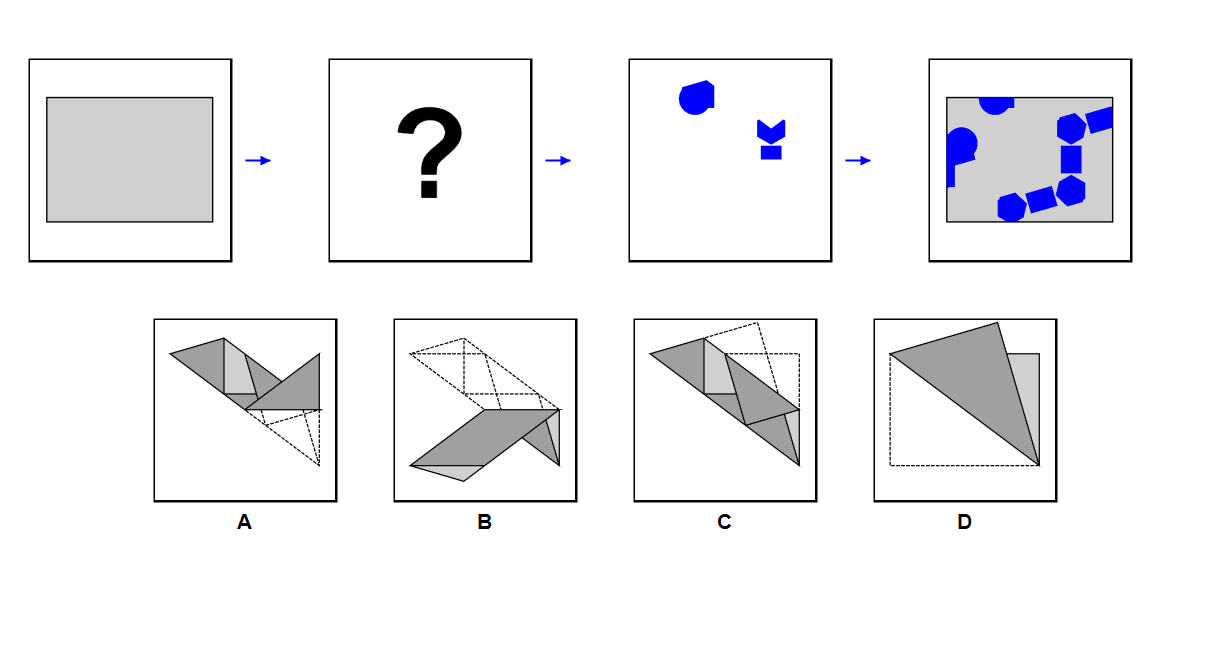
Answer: B